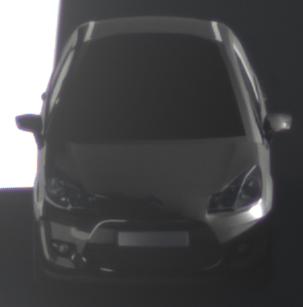
Make: Citroen
Model: C3 1.1
Detailed model: C3 (II)
Model produced from: 2010/01
Model produced until: 2012/03
Doors: 5
Color: black
Road condition: dry road
Daytime: morning or afternoon
Contrast: high contrast